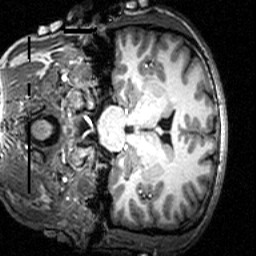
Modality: T1w
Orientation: coronal
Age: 31
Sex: male